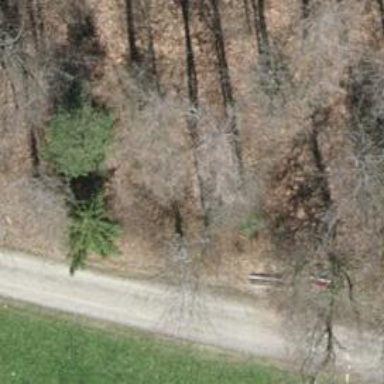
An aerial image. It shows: Bench for seating.